Interaction volume radius: 10 \u00c5
Interaction volume height: 25 \u00c5
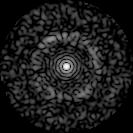
Disorder parameter: 0.8345